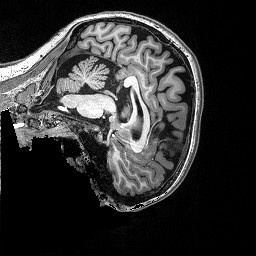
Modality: T1w
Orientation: sagittal